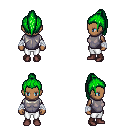
a pixel art fantasy rpg character, female body template, human, dark skin, steel chest armor, white pants, green long topknot hairstyle, white cloth bandages, maroon shoes, four views (front, back, left, right), 2x2 character sprite sheet, small pixel art, hard edges, no anti-aliasing